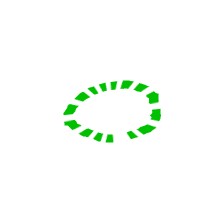
Shape: circle